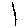
Label: line